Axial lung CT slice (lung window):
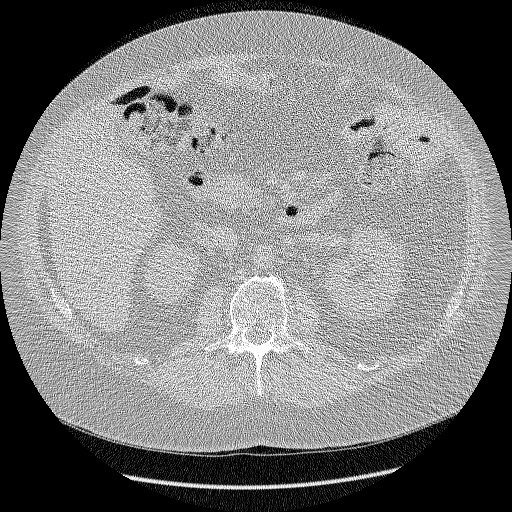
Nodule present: no